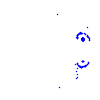
Particle: kaon